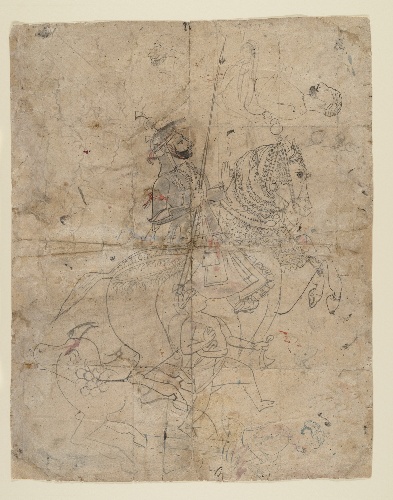
Date: ca. 1800
Object type: Painting
Classification: Paintings
Medium: Ink and transparent watercolor on paper
Culture: India (Rajasthan, Kotah)
Dimensions: Image (sight): 6 x 4 1/2 in. (15.2 x 11.4 cm)
Department: Asian Art
Credit line: Gift of Subhash Kapoor, in memory of his parents, Smt Shashi Kanta and Shree Parshotam Ram Kapoor, 2008
Accession year: 2008
Repository: Metropolitan Museum of Art, New York, NY
Tags: Horses|Men